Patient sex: F
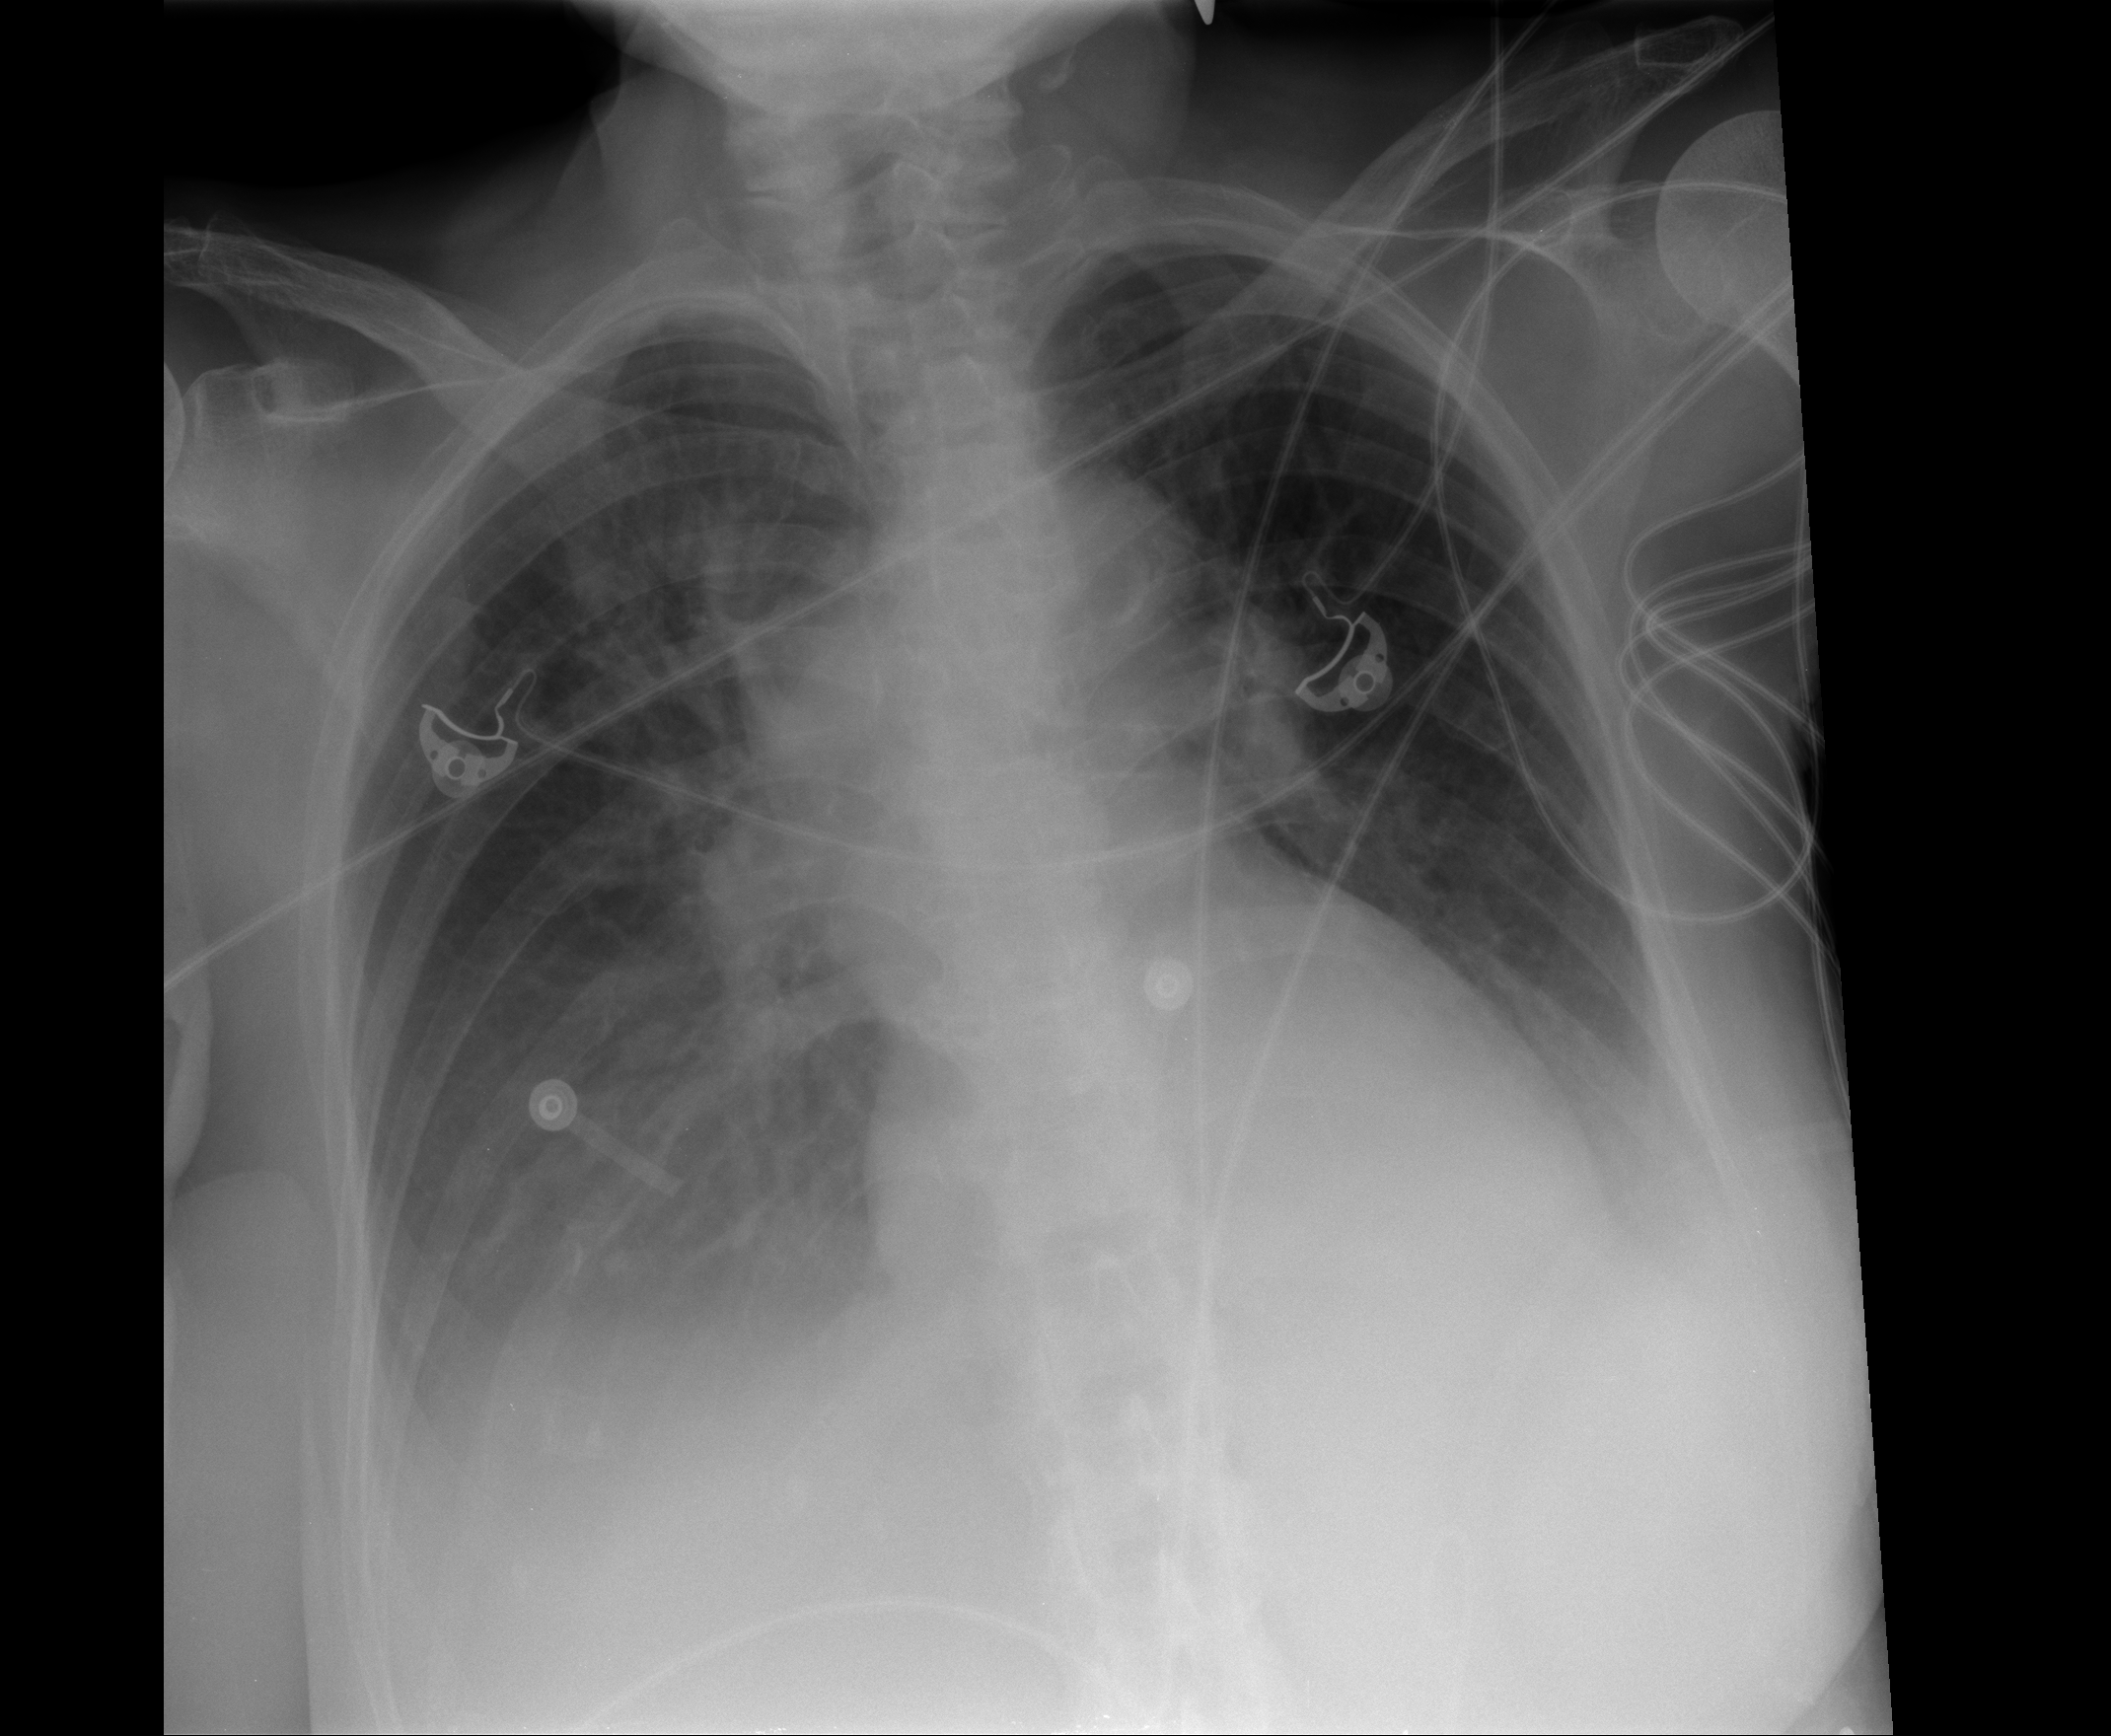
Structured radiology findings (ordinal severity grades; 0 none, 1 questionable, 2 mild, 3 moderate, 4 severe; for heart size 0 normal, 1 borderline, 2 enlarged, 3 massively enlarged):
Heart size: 1
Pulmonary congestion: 2
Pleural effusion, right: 2
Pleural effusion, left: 3
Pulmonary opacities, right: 3
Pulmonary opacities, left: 0
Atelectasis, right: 2
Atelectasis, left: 2